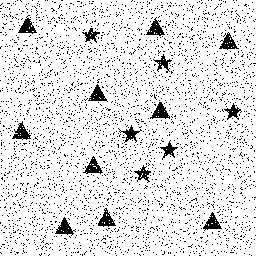
Squares: 0
Triangles: 10
Stars: 6
Total shapes: 16